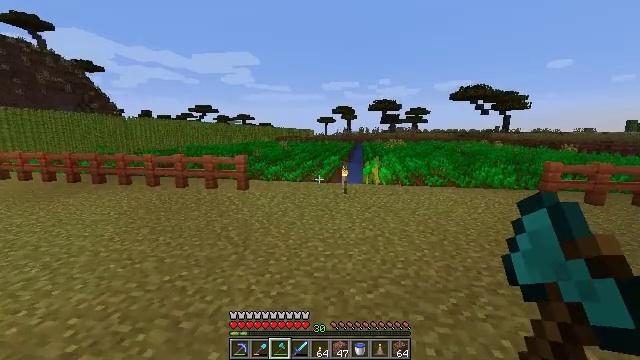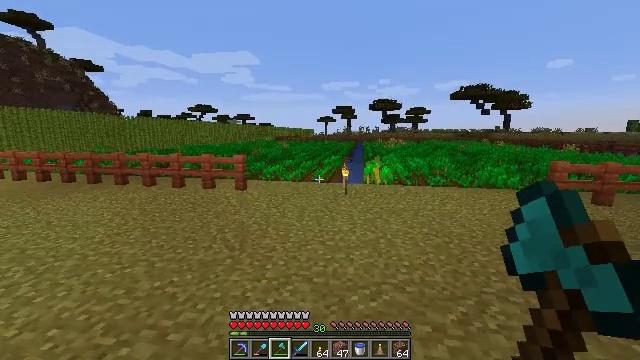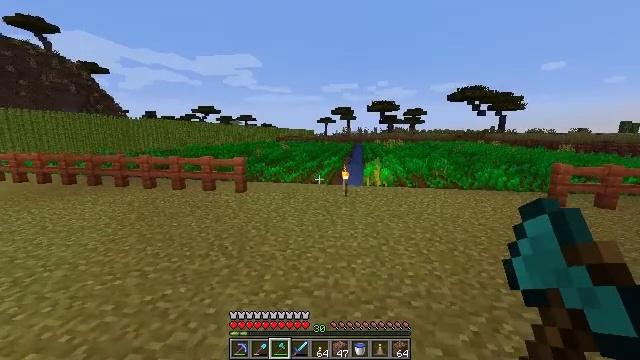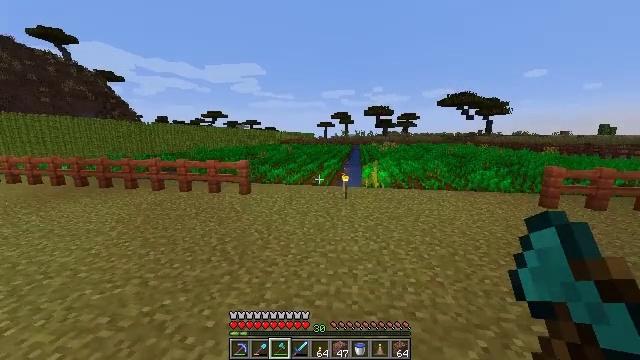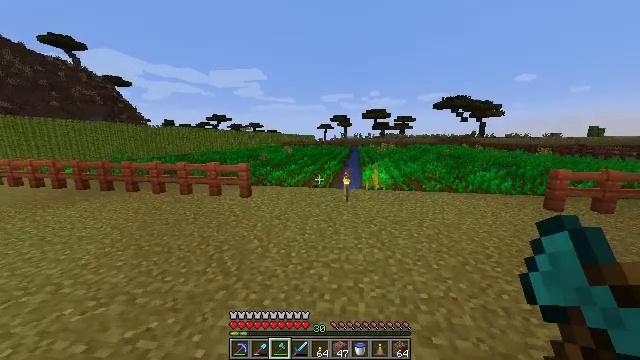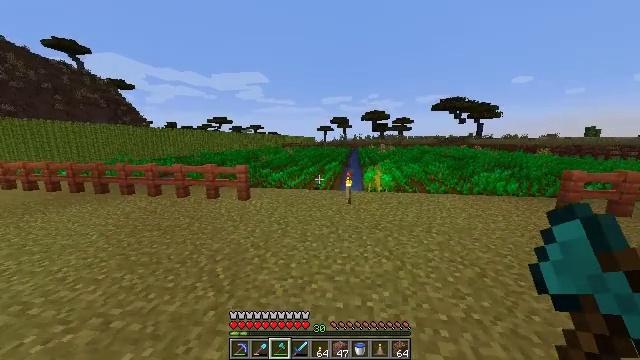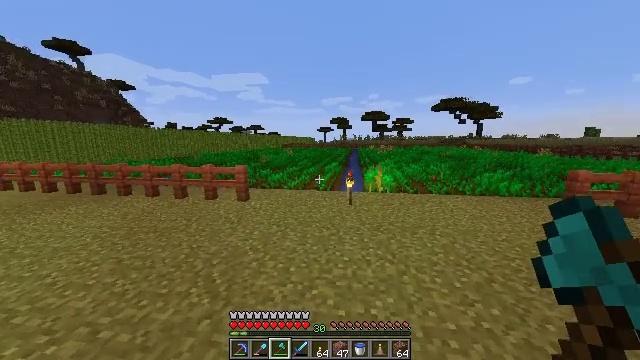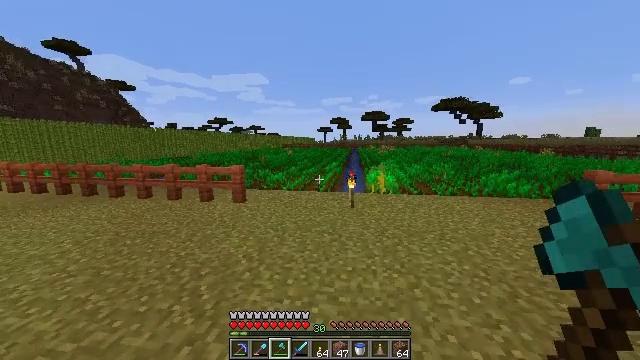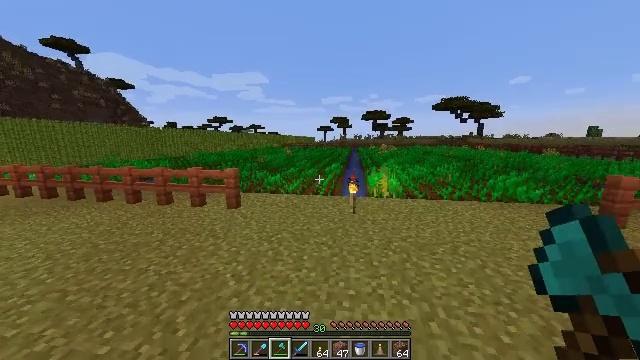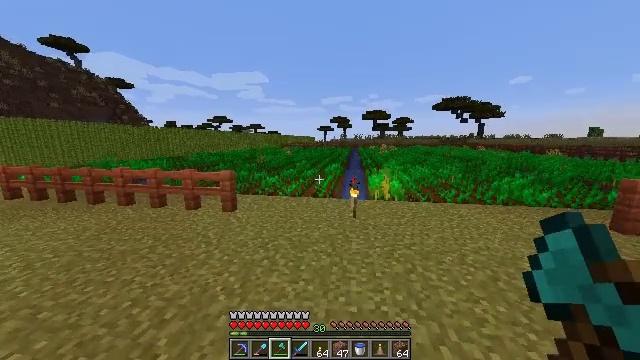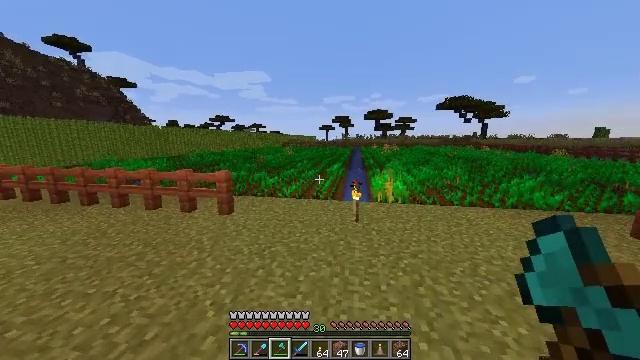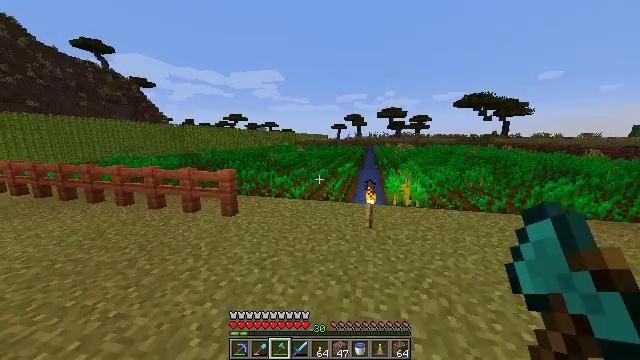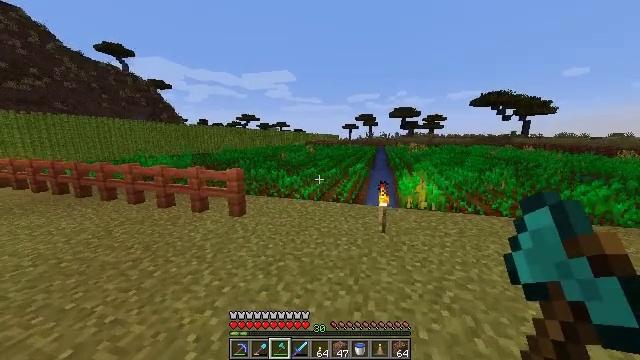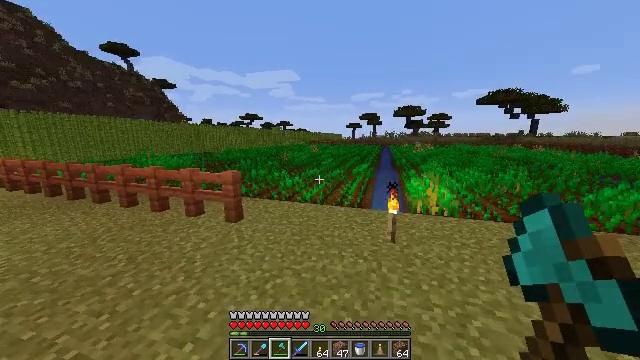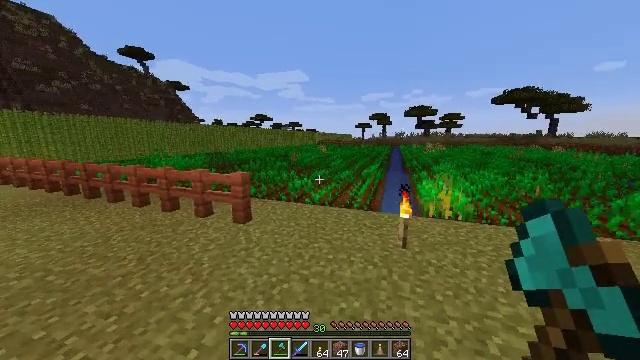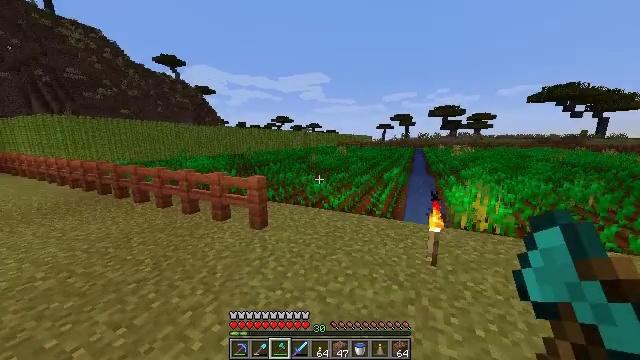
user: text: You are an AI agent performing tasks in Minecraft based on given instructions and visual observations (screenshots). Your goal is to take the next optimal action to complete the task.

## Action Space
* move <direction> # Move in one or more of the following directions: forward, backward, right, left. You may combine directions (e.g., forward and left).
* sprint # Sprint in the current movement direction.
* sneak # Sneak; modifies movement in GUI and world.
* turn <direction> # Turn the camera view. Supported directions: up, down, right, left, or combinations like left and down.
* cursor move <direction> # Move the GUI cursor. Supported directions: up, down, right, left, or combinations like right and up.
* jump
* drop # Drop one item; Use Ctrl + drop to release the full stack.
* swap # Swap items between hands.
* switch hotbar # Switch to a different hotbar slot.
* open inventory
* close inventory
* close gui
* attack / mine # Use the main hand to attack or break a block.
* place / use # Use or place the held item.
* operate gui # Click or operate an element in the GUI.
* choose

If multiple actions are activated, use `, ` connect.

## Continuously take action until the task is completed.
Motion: motion action
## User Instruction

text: Cut down the sugar cane stalks.
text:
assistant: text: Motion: move forward, sprint
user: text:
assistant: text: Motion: move forward, sprint
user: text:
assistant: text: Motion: move forward, sprint
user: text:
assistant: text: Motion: move forward, sprint
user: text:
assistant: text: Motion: move forward, sprint
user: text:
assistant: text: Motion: move forward, sprint
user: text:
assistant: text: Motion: move forward, sprint
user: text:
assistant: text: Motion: move forward, sprint
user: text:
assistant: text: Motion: move forward, sprint
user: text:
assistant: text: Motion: move forward, sprint
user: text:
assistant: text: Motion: move forward, sprint, turn left
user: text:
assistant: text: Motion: move forward, sprint, turn left
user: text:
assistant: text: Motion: move forward, sprint
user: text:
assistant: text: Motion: move forward, sprint, turn left
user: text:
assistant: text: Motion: move forward, sprint, turn left
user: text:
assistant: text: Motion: move forward, sprint, turn left
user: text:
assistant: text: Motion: move forward and move right, sprint, turn left
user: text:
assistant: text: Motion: move forward and move right, sprint, turn left
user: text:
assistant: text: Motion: move forward and move right, sprint, turn left
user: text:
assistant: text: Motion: move forward and move right, sprint, turn left
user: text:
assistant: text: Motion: move forward and move right, sprint, turn left
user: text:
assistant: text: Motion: move forward and move right, sprint, turn left
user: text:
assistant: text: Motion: move forward and move right, sprint
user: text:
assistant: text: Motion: move forward and move right, sprint, turn left
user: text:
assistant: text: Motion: move forward and move right, sprint, turn left
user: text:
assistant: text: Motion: move forward, sprint, turn left
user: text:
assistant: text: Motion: move forward, sprint, turn left
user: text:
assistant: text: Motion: move forward, sprint, turn left
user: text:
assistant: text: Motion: move forward, sprint, turn left and up
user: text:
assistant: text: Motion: move forward, sprint, turn left